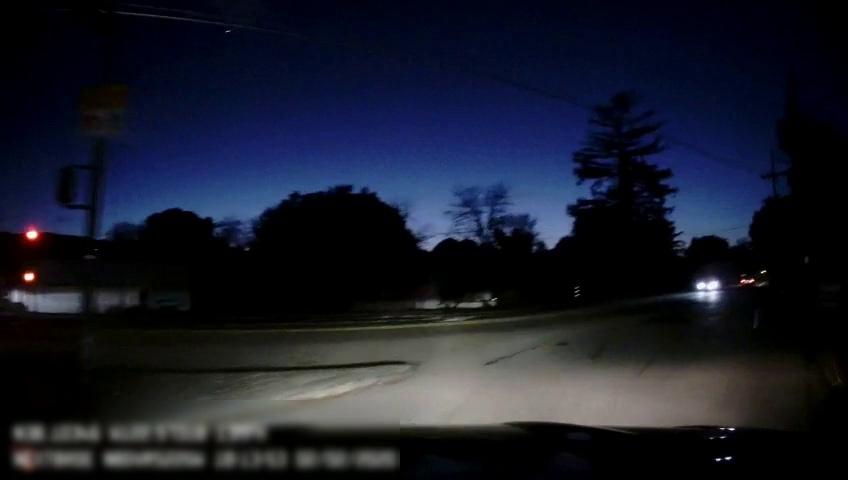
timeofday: Night
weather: Other
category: Drivable Space
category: Vehicles | Car
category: Vehicles | SUV
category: Lanes | Current Lane
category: Traffic | Lights
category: Traffic | Lights
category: Traffic | Signs
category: Traffic | Lights